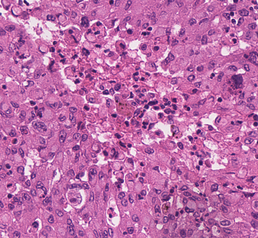
Tumor epithelial tissue: yes
Tumor-associated stroma tissue: no
Normal tissue: no